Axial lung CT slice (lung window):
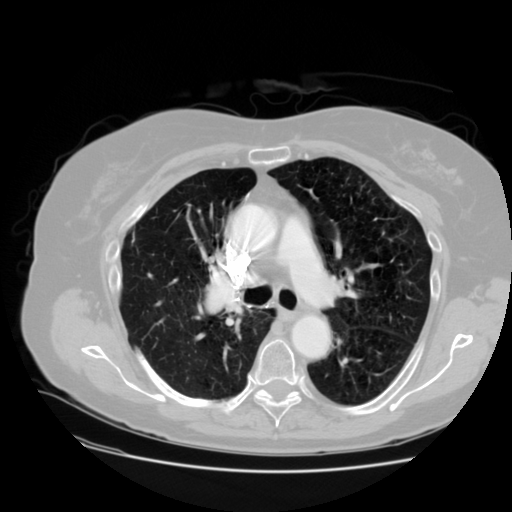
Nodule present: no